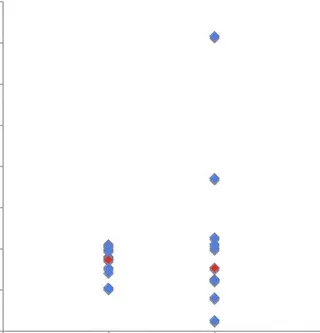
Operation time (left column) and blood loss (right column) in 13 patients who underwent a basal-segment preserving extended sleeve lobectomy. Red dot indicates the present auto-lung transplantation case.
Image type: chart (chart)